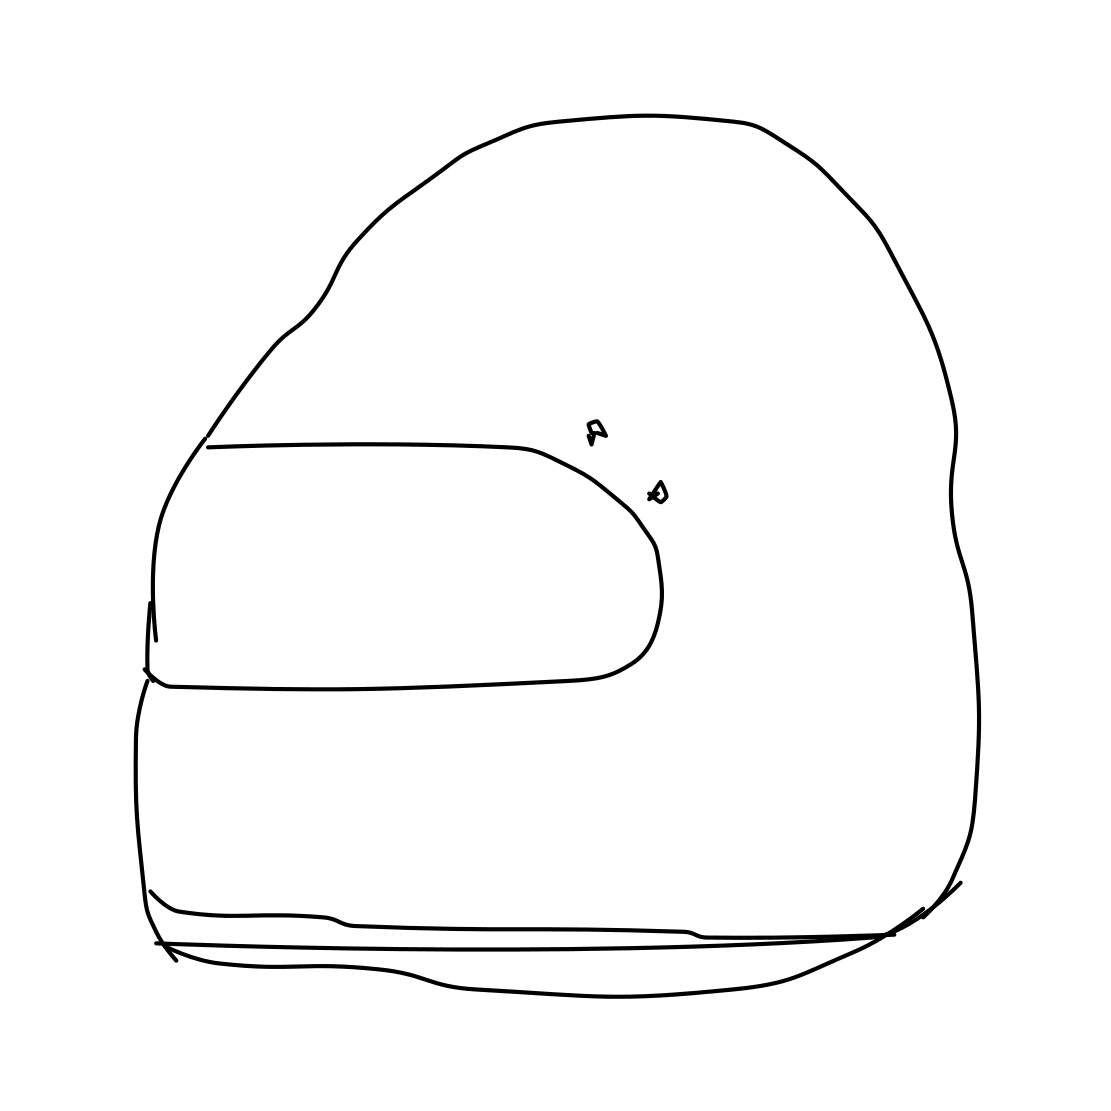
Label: helmet